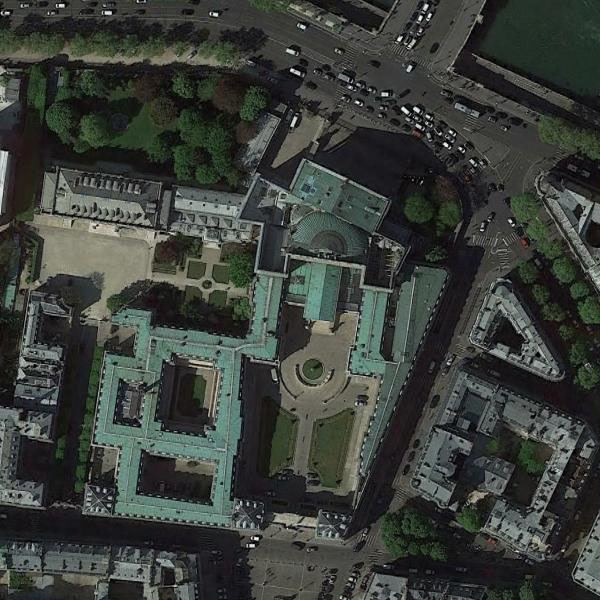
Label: Church